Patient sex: M
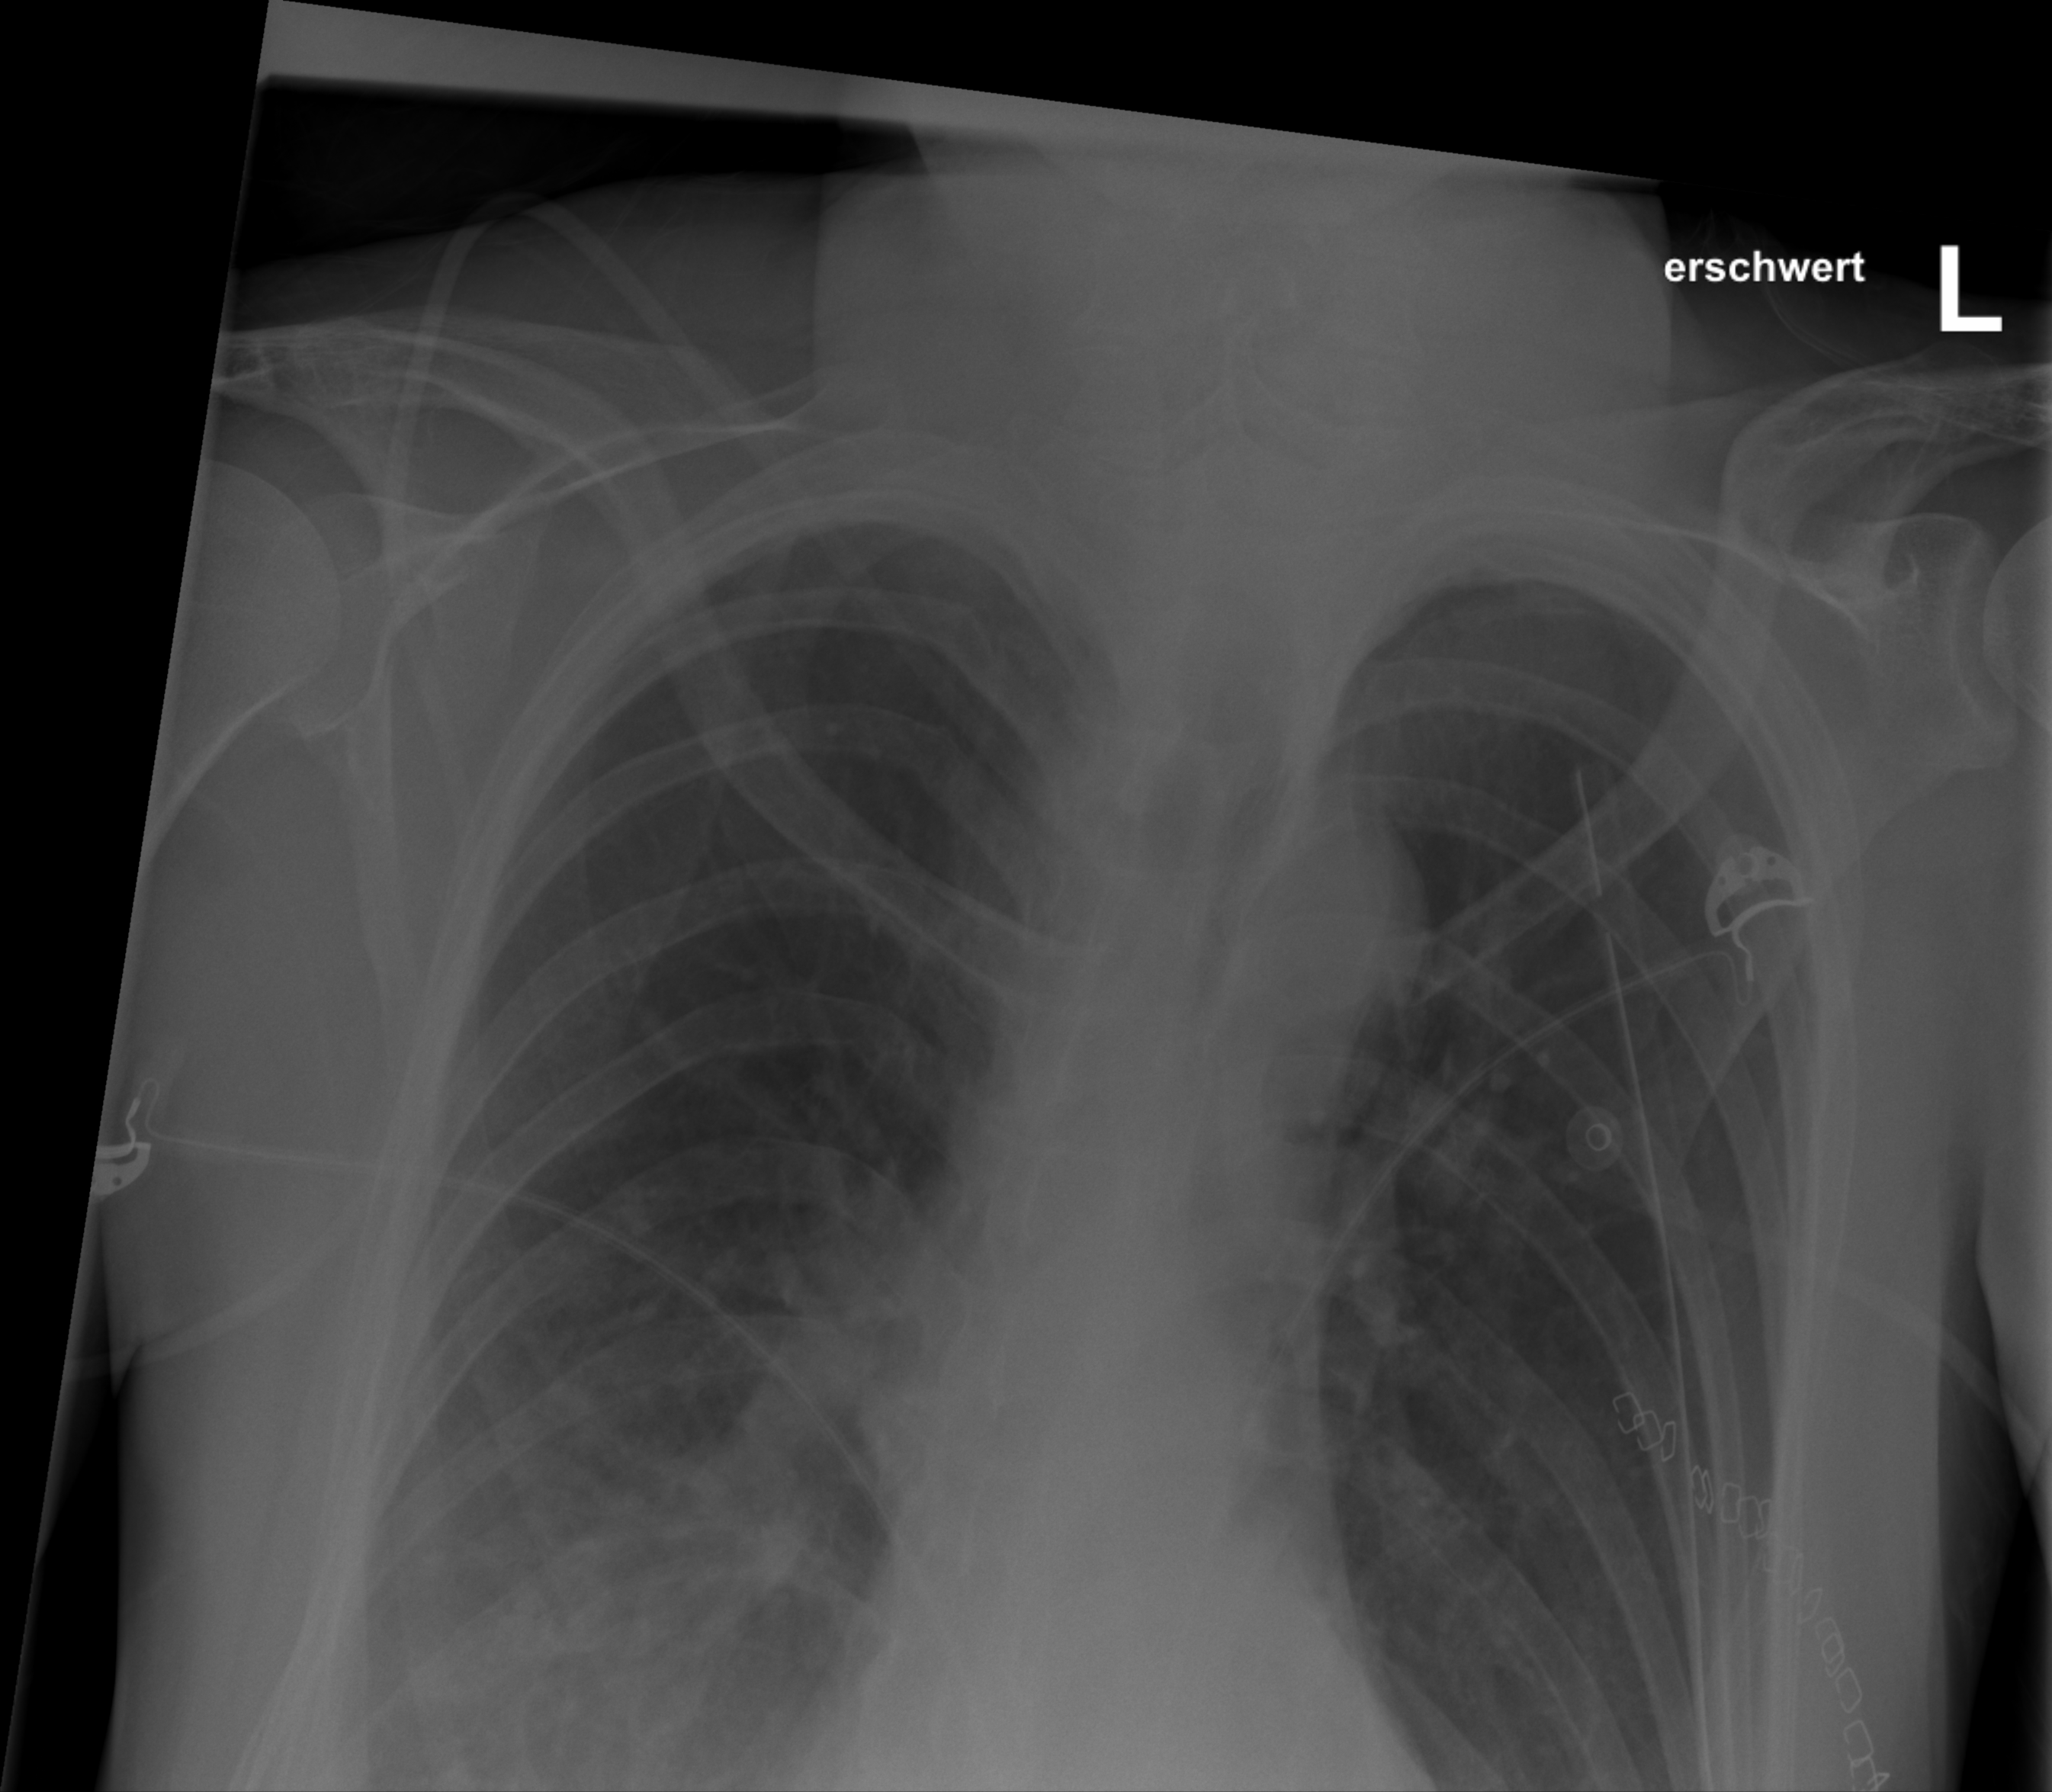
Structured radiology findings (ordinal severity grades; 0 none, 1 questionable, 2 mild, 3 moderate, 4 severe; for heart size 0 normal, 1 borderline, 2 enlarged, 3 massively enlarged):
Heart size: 0
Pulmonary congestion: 0
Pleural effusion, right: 3
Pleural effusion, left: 0
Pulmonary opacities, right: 2
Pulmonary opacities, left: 0
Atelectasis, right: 2
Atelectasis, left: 2